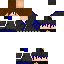
A male human skin with dark skin, wearing brown long hair dressed in a blue suit and black pants, featuring a closed mouth.